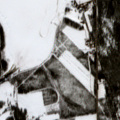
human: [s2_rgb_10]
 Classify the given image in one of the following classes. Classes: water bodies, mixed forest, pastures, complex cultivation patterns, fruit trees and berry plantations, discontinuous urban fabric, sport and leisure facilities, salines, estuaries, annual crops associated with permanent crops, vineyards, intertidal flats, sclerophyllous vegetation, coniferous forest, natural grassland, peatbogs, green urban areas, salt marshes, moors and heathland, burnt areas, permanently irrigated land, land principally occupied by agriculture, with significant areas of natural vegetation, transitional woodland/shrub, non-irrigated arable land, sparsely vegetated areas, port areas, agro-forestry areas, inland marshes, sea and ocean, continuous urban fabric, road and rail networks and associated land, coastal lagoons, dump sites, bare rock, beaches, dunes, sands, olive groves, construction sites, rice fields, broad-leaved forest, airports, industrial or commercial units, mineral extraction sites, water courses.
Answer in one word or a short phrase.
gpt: complex cultivation patterns, land principally occupied by agriculture, with significant areas of natural vegetation, coniferous forest, mixed forest, water bodies